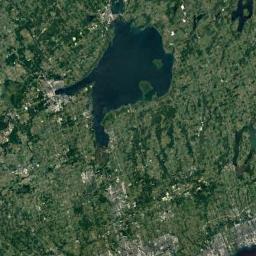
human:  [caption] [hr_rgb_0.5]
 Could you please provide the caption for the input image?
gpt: Many trees are around the lake .

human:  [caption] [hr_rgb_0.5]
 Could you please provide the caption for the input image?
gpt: The lake lies on a plain covered with vegetation and the water is deep green .

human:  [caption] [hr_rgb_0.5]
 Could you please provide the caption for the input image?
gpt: An irregular blue-blue lake on the ground covered with green vegetation .

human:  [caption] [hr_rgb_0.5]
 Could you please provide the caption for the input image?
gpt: There are green Spaces and paths beside the lake in the picture .

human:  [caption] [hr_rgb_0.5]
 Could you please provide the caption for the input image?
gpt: There are many green farmlands around the lake .